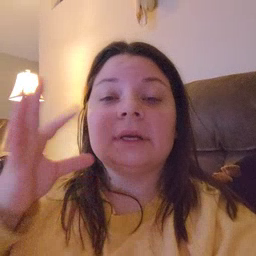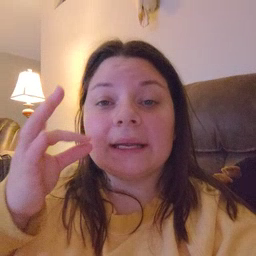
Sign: kitty